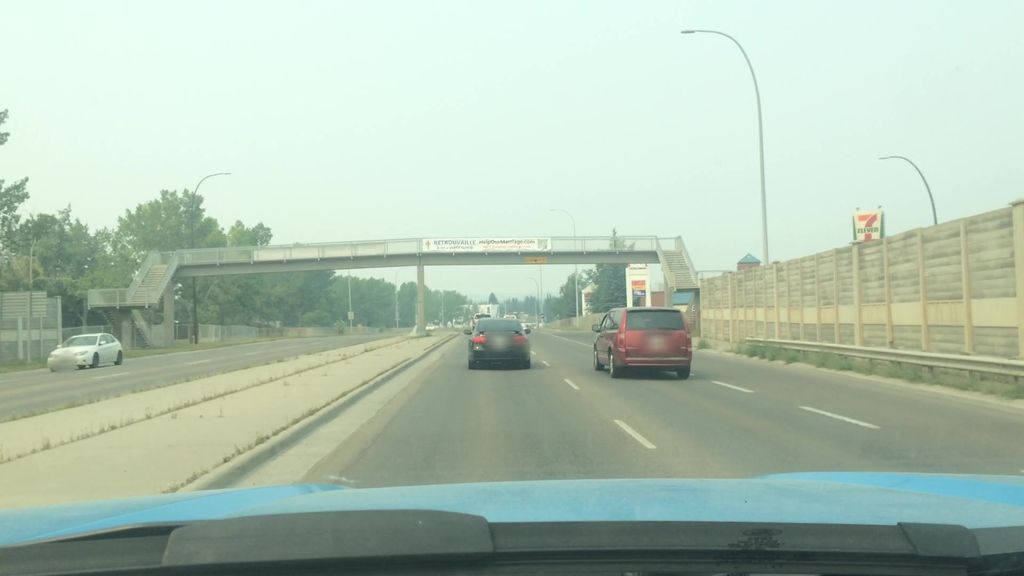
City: calgary